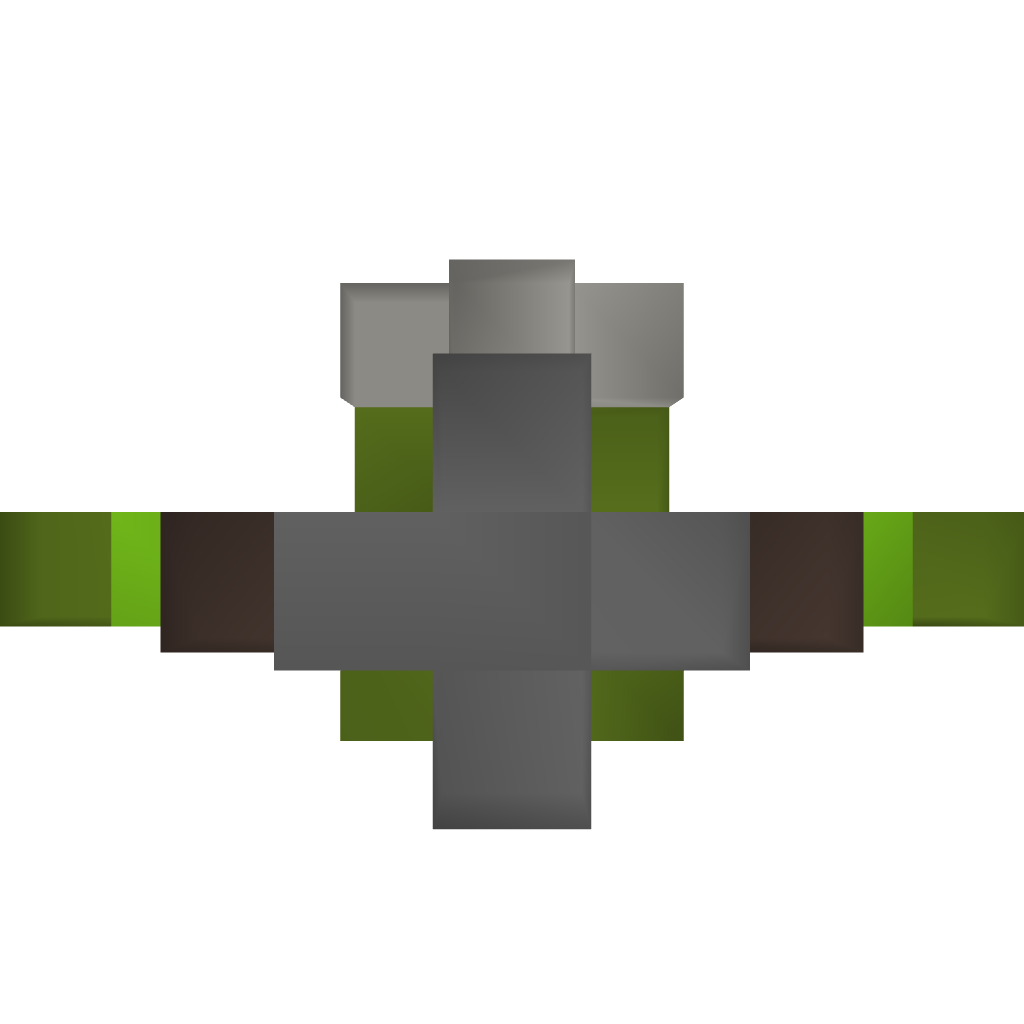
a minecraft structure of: Fighter Kn 181 A